Interaction volume radius: 5 \u00c5
Interaction volume height: 10 \u00c5
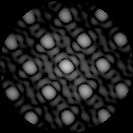
Disorder parameter: 0.04895